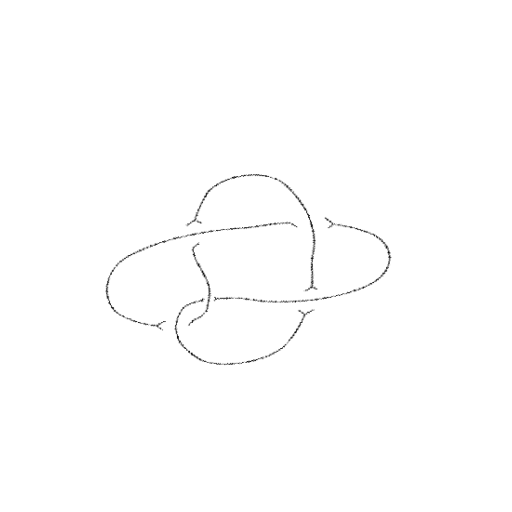
Crossing number: 5